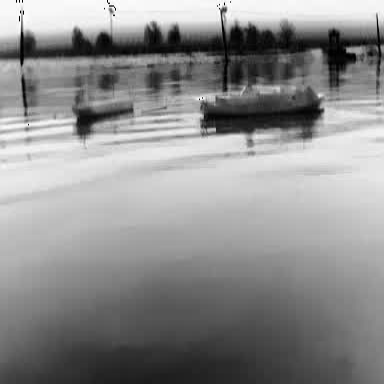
There are two objects shown in the infrared image, including a liner, and a container_ship.